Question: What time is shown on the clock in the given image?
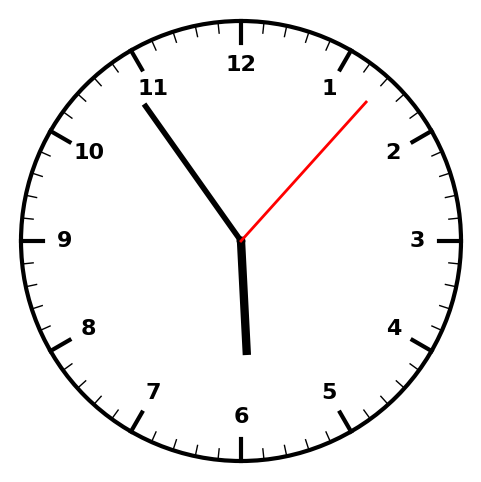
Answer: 05:54:07